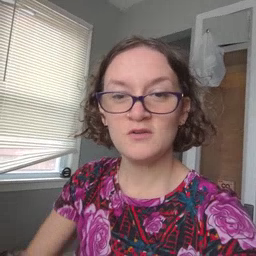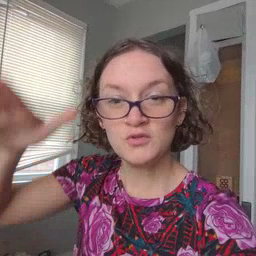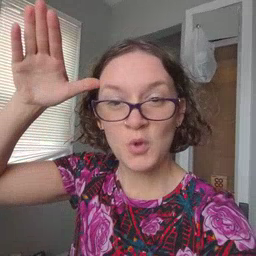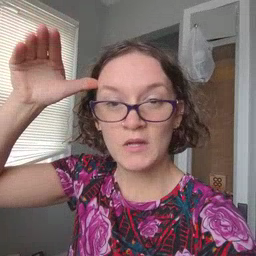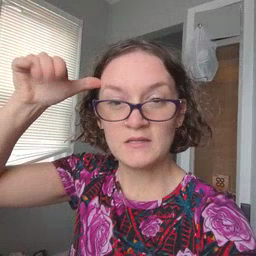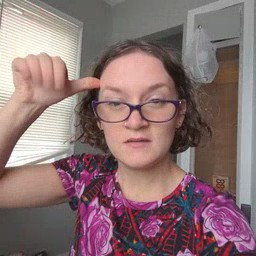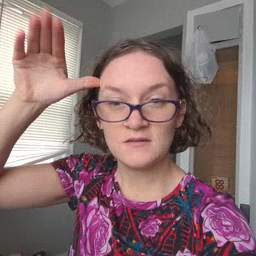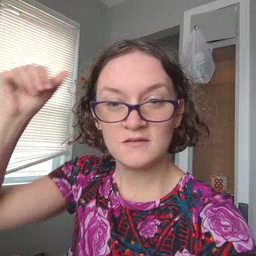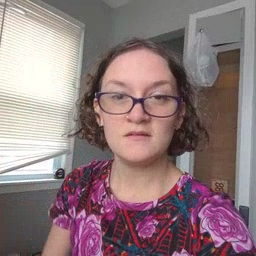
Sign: donkey